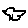
Label: tree